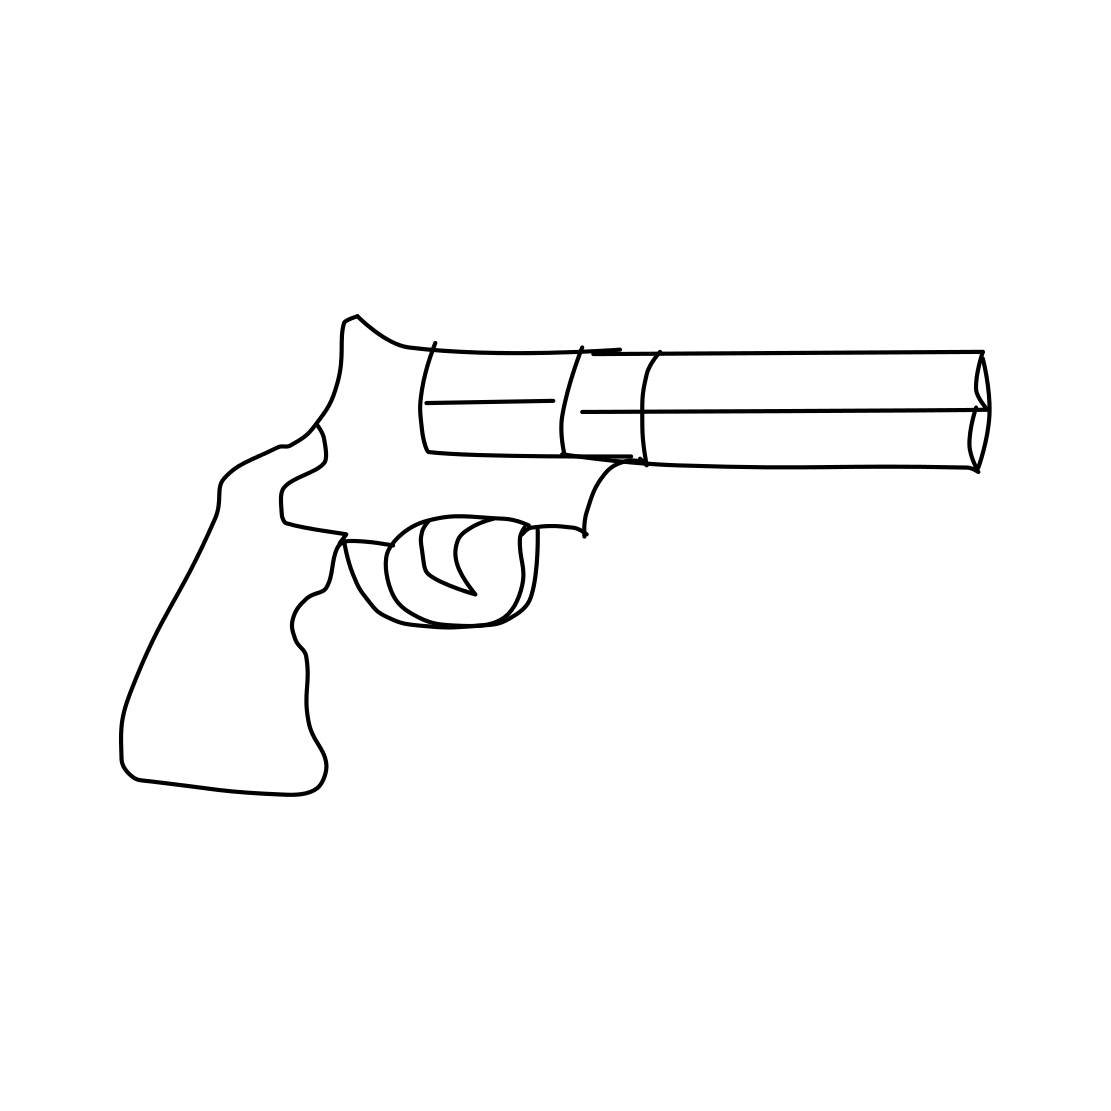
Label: revolver